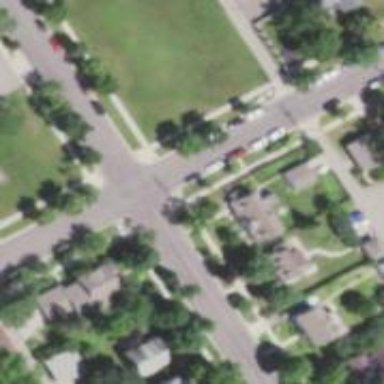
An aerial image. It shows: Residential road with separate sidewalk.